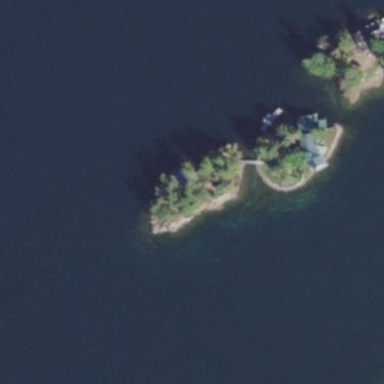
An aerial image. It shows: Islet.